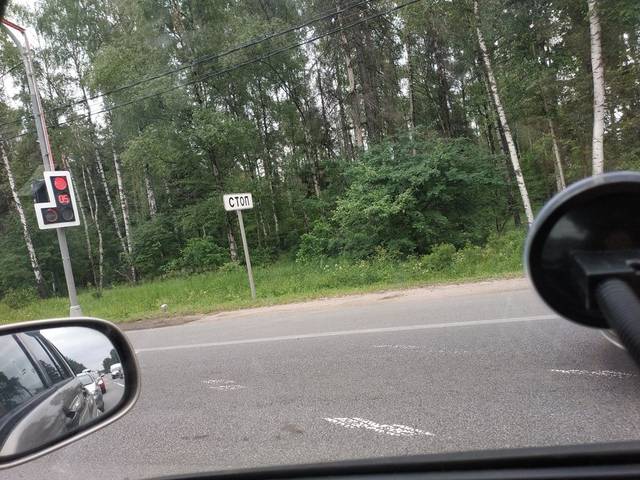
Region: Russia
Coordinates: 55.881, 38.004